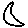
Label: moon